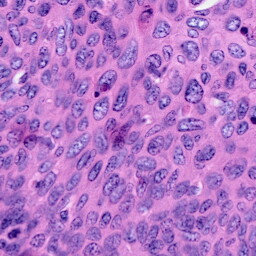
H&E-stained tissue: Cervix